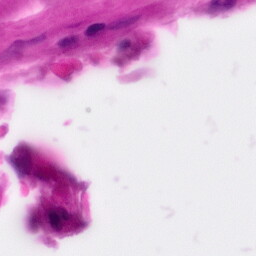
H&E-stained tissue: Pancreatic